The image is the raw time-domain waveform of a rolling-element bearing's vibration signal. Determine the bearing's health state. Answer with exactly one of: normal, inner_race, outer_race, ball.
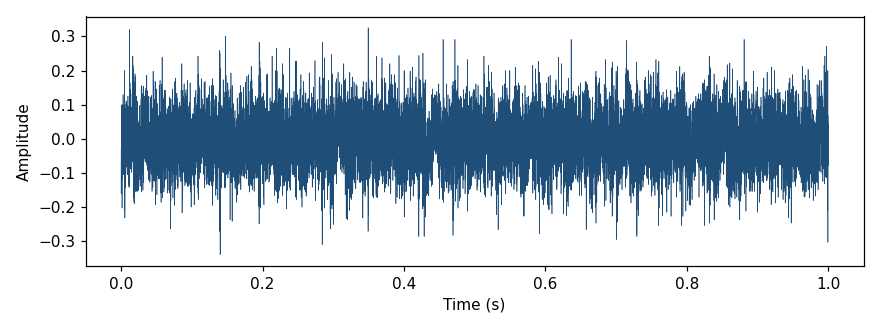
Answer: normal